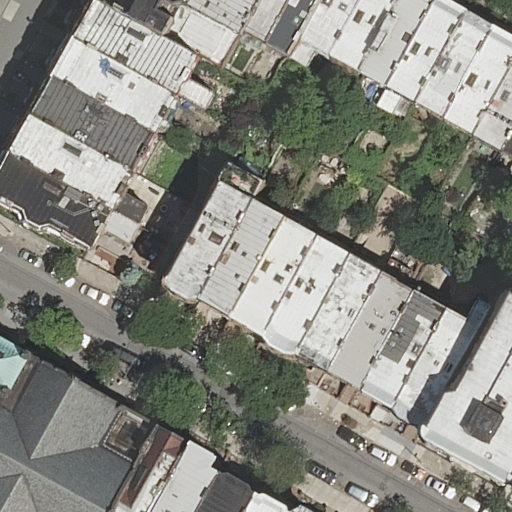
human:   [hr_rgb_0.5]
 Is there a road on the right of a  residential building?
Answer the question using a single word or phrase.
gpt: yes

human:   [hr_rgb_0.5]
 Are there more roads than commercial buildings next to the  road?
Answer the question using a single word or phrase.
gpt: yes

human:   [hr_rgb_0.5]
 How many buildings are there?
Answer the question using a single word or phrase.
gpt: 32

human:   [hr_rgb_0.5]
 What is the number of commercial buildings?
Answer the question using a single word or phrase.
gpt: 0

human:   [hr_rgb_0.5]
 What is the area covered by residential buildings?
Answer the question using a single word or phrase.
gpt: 5172m2

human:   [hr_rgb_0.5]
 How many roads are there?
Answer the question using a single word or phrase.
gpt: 1

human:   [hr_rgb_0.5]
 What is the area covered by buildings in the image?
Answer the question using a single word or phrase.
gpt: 5172m2

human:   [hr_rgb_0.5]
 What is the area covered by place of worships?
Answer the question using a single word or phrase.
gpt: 1823m2

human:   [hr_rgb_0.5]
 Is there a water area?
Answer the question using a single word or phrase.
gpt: no

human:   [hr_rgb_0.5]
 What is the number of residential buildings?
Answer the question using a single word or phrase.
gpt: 32

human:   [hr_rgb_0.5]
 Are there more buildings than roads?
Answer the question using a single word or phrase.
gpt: yes

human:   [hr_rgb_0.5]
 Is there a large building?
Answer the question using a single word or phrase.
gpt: yes

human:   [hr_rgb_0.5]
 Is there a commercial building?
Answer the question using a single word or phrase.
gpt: no

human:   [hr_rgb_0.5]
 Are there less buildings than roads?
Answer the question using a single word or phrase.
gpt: no

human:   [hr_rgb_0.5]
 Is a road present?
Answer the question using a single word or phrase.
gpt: yes

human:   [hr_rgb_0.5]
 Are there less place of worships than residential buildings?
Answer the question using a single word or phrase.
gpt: yes

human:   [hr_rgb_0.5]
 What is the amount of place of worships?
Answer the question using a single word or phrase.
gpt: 3

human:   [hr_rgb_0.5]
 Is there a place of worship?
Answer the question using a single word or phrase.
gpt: yes

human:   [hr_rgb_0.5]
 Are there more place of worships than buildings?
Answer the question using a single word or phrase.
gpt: no

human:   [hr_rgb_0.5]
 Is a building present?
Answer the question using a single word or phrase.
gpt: yes

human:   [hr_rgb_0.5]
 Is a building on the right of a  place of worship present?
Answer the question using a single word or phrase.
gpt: yes

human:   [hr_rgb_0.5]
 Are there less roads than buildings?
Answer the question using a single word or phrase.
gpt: yes

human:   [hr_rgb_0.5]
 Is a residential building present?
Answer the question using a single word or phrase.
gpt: yes

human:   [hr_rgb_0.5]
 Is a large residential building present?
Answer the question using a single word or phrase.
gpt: yes

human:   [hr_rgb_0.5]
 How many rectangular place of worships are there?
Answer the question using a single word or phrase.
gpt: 2

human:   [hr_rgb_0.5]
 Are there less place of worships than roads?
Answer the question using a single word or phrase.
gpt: no

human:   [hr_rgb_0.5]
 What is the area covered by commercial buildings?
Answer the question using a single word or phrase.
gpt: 0m2

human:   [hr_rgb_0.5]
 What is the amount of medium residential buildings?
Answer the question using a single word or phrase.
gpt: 17

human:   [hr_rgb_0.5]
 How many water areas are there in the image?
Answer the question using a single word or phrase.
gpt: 0

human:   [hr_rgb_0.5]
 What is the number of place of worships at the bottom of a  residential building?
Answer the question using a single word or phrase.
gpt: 1

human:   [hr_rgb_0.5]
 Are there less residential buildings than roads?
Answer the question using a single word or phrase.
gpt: no

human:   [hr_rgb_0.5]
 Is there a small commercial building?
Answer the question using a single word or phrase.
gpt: no

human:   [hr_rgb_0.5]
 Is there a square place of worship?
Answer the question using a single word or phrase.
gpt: no

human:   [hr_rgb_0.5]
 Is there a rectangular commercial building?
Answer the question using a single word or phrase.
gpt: no

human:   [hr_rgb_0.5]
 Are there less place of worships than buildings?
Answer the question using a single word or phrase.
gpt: yes

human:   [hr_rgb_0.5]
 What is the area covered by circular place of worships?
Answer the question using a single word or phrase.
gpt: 0m2

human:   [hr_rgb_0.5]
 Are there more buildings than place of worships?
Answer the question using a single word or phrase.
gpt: yes

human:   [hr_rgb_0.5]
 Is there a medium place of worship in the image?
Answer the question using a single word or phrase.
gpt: yes

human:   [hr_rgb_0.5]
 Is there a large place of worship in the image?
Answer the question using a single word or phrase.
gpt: yes

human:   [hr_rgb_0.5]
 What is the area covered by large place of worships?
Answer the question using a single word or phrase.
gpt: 1523m2

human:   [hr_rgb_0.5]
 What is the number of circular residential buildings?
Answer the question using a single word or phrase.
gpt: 0

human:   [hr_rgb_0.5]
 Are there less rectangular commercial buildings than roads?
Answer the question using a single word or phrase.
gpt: yes

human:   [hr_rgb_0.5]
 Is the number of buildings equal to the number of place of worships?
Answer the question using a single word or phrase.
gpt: no

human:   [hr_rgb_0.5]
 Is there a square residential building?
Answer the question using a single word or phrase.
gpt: no

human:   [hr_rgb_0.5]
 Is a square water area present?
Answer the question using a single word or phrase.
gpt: no

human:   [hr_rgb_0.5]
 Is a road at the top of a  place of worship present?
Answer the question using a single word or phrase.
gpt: no

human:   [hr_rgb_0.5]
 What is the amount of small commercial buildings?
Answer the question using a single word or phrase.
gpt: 0

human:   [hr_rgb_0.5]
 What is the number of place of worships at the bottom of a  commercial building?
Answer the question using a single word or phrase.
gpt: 0

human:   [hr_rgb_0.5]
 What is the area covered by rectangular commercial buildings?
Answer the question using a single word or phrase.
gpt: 0m2

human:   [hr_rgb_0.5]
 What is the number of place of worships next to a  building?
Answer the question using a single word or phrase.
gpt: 3

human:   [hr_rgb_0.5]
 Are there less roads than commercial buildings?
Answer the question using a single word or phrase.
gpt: no

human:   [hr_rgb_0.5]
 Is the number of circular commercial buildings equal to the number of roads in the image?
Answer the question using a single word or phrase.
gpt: no

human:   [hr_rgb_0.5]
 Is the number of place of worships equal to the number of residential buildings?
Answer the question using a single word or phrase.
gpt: no

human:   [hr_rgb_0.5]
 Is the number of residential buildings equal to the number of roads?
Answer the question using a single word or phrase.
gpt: no

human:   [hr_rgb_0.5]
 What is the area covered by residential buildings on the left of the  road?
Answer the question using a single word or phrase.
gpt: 1923m2

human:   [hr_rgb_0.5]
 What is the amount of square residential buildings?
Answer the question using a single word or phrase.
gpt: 0

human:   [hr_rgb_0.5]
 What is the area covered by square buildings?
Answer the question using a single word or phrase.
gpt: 0m2

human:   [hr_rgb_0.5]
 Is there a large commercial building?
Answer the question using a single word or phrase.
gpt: no

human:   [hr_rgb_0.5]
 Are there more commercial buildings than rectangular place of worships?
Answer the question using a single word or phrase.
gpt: no

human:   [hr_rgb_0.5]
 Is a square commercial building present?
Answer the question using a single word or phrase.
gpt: no

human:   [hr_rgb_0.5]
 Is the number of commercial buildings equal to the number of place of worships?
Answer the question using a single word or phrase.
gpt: no

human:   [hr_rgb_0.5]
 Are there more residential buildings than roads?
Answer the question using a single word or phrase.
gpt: yes

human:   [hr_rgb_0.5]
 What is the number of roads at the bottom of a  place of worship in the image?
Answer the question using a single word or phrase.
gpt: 1

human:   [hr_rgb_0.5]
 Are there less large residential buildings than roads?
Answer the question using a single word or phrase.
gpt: no